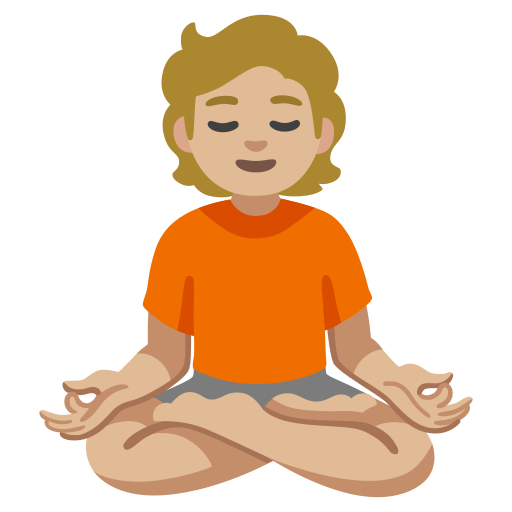
Emoji: 🧘🏼